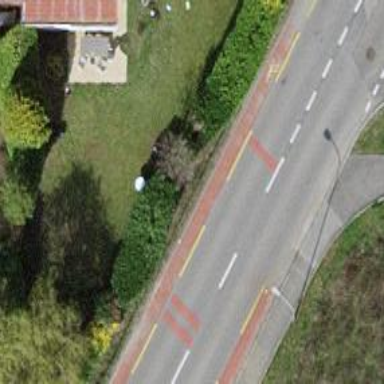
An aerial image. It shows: Tertiary road with asphalt surface including cycle lane.